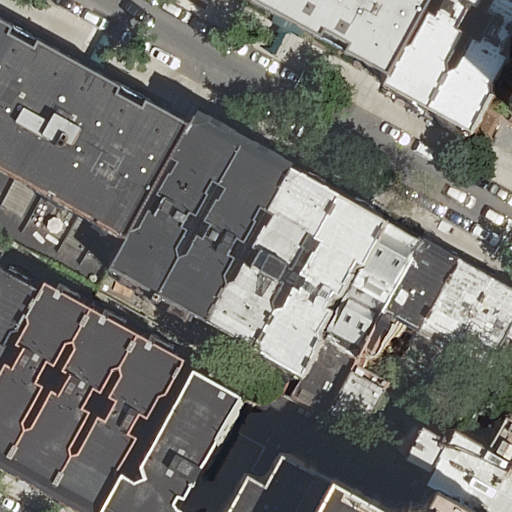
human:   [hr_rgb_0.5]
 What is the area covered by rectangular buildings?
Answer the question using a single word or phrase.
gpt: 723m2

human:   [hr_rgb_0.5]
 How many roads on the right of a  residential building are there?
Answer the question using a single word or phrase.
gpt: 2

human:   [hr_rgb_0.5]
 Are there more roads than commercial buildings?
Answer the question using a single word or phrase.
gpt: yes

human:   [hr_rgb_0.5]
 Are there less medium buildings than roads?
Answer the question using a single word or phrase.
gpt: no

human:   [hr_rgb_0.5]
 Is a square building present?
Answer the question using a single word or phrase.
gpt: no

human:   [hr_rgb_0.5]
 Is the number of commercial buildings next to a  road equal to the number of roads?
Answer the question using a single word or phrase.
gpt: no

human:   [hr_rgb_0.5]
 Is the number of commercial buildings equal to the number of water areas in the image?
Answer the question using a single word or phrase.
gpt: yes

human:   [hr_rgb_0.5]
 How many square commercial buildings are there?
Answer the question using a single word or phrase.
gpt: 0

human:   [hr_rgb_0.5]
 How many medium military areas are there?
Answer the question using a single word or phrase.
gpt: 0

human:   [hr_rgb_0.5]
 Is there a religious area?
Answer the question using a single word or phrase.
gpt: no

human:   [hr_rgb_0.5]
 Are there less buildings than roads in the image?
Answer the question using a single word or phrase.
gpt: no

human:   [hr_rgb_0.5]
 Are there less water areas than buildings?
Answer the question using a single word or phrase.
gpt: yes

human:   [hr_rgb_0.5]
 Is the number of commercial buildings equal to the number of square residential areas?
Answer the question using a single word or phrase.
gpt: yes

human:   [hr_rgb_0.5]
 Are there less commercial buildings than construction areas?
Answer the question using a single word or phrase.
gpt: no

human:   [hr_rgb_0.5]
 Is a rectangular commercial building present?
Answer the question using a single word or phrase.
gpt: no

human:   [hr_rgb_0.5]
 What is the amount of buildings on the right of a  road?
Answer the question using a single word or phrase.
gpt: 10

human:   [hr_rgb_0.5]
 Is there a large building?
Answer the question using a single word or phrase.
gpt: yes

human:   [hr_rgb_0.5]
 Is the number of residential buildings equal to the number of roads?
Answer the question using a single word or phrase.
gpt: no

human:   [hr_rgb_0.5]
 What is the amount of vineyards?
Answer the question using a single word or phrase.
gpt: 0

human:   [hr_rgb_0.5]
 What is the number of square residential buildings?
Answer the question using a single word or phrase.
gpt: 0

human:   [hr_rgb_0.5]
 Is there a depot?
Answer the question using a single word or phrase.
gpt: no

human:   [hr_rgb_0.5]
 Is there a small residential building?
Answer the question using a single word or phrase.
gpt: yes

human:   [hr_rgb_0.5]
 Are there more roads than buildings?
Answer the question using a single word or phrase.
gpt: no

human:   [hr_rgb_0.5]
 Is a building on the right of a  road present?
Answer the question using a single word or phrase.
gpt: yes

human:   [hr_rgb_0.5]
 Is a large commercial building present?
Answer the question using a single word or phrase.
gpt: no

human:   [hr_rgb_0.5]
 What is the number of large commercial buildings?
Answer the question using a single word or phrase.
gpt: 0

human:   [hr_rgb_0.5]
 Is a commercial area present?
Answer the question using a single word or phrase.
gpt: no

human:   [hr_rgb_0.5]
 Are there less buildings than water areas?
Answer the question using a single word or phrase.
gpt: no

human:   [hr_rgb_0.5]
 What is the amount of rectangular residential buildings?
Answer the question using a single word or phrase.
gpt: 13

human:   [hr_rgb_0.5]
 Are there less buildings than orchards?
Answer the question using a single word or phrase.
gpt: no

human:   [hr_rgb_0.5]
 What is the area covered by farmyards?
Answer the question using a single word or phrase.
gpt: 0m2

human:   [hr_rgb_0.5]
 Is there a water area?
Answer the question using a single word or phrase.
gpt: no

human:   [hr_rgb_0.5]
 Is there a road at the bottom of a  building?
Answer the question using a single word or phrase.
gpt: yes

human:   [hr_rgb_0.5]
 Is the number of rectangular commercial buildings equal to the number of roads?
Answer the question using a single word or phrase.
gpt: no

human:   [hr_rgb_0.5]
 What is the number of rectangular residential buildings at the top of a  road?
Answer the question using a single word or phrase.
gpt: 1

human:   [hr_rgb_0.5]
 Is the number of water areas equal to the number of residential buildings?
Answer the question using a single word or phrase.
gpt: no